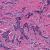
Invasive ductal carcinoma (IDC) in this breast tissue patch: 1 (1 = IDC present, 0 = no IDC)